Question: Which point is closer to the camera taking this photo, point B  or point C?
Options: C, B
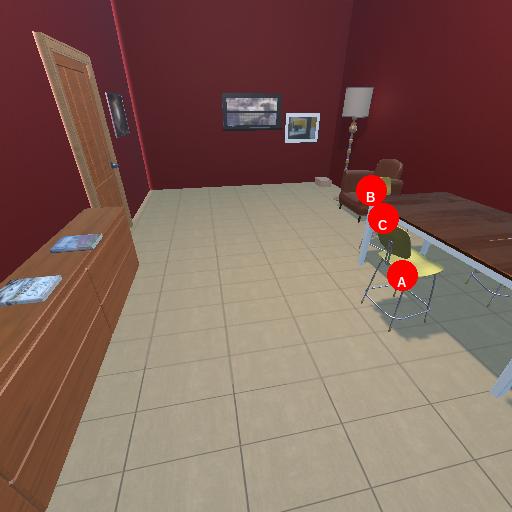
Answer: C